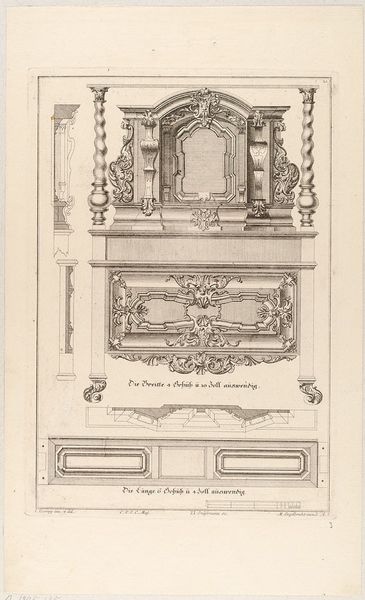
Titel: Querschnitt, Grund- und Aufriss eines Schrankes
Künstler: Martin Engelbrecht
Standort: Hamburg
Institution: Museum für Kunst und Gewerbe Hamburg
Schlagwörter: fenster, holz, skizze, säule, zeichnung, möbel, spiegel, kirche, schrank, grafik, graphik, pilaster, verzierung, fotografie, photographie, druck, druckgraphik, druckgrafik, stich, entwurf, altar, kunstgewerbe, laubwerk, blattwerk, plan, kupferstich, kunsthandwerk, gedrechselt, aufsatz, hausrat, bandelwerk, gedrehte säulen, lan, reproduktionen, industriedesign, druckerzeugnisse, ornamentstich, vorlageblätter